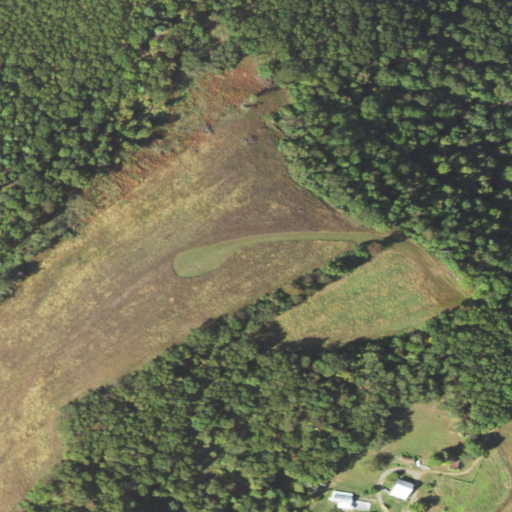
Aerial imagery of mountain in Pennsylvania named Round Top containing deciduous forest, pasture, mixed forest, open development, cultivated crops, and low intensity development